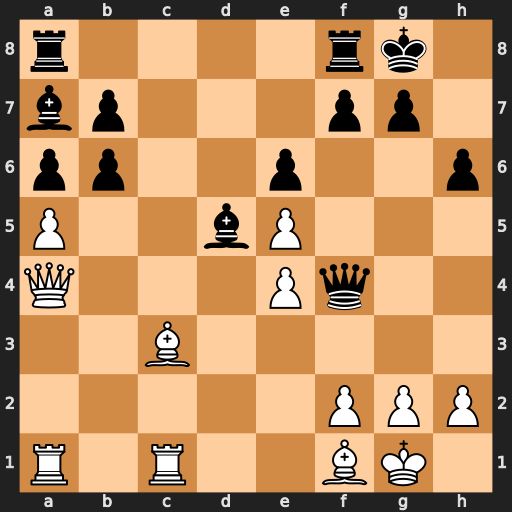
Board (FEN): r4rk1/bp3pp1/pp2p2p/P2bP3/Q3Pq2/2B5/5PPP/R1R2BK1
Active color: w
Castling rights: -
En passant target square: -
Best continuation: exd5 Qxa4 Rxa4